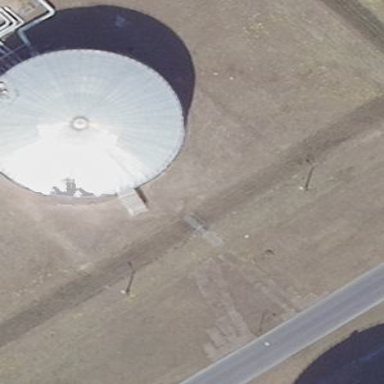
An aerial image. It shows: Storage tank which is man-made and housed in building.